Question: Based on the answers I received at <URL> to place shortcuts to these folder views on the Start Menu, so changing the shortcuts to run through a launcher is trivial.
# Here's the XP folders pane:

# Here's the Windows 7 Navigation Pane:
<URL>
<URL>
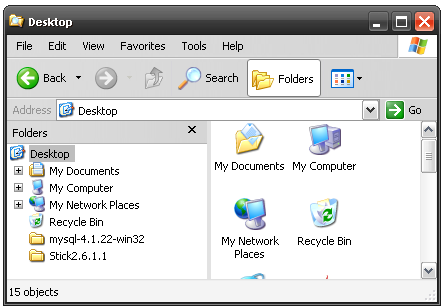
Answer: Okay well I haven't got the time to completely finish this code (and it is in C# which I have no idea is what you want, but you didn't really specify). The basic premise of this is hosting the ExplorerBrowser control inside a .NET Form (using the <URL>, wait around till the TreeView has been created and subclassing the window to allow us to intercept the item insertations.
Unfortunately nothing is ever simple, the text doesn't give you a direct idea of what the item is (cause they do not set it), what you would need to do is get the PIDL from the 'insertStruct.lParam' and parse it into something meaningful, probably using the 'IShellFolder' interface. You can then selectively remove items (by returning 0 as the 'm.Result') and you can intercept anything else you need to. You would think there would be a simple solution but I guess your luck isn't in ;) Hope it helps slightly.
An alternative might be do similar (host explorer directly) but use something like <URL> to hook the registry functions and selectively change the view the explorer control gets allowing some of the registry tweaking to work.
'''
using System;
using System.Collections.Generic;
using System.ComponentModel;
using System.Data;
using System.Drawing;
using System.Linq;
using System.Text;
using System.Windows.Forms;
using Microsoft.WindowsAPICodePack.Shell;
using System.Runtime.InteropServices;
namespace MyExplorer
{
public partial class Form1 : Form
{
const int WH_CALLWNDPROC = 4;
const int WM_CREATE = 1;
public delegate int HookProc(int nCode, IntPtr wParam, IntPtr lParam);
[DllImport("user32.dll", CharSet = CharSet.Auto,
CallingConvention = CallingConvention.StdCall)]
public static extern IntPtr SetWindowsHookEx(int idHook, HookProc lpfn,
IntPtr hInstance, int threadId);
[DllImport("user32.dll", CharSet = CharSet.Auto,
CallingConvention = CallingConvention.StdCall)]
public static extern bool UnhookWindowsHookEx(IntPtr hHook);
[DllImport("user32.dll", CharSet = CharSet.Auto,
CallingConvention = CallingConvention.StdCall)]
public static extern int CallNextHookEx(IntPtr hHook, int nCode,
IntPtr wParam, IntPtr lParam);
[DllImport("user32.dll", SetLastError = true, CharSet = CharSet.Auto)]
static extern int GetClassName(IntPtr hWnd, StringBuilder lpClassName, int nMaxCount);
IntPtr m_hHook;
HookProc HookDelegate;
struct WindowHookStruct
{
public IntPtr lParam;
public IntPtr wParam;
public uint message;
public IntPtr hwnd;
}
public class SubclassTreeView : NativeWindow
{
const int TV_FIRST = 0x1100;
//const int TVM_INSERTITEMA = (TV_FIRST + 0);
const int TVM_INSERTITEMW = (TV_FIRST + 50);
struct TVINSERTSTRUCTW
{
public IntPtr hParent;
public IntPtr hInsertAfter;
/* TVITEMW */
public uint mask;
public IntPtr hItem;
public uint state;
public uint stateMask;
public IntPtr pszText;
public int cchTextMax;
public int iImage;
public int iSelectedImage;
public int cChildren;
public IntPtr lParam;
}
int count = 0;
protected override void WndProc(ref Message m)
{
bool bHandled = false;
switch (m.Msg)
{
case TVM_INSERTITEMW:
TVINSERTSTRUCTW insertStruct = (TVINSERTSTRUCTW)Marshal.PtrToStructure(m.LParam, typeof(TVINSERTSTRUCTW));
/* Change text to prove a point */
string name = String.Format("{0:X} {1} Hello", insertStruct.hParent.ToInt64(), count++);
insertStruct.pszText = Marshal.StringToBSTR(name);
insertStruct.cchTextMax = name.Length+1;
Marshal.StructureToPtr(insertStruct, m.LParam, false);
/* insertStruct.lParam is a pointer to a IDL,
use IShellFolder::GetDisplayNameOf to pull out a sensible
name to work out what to hide */
/* Uncomment this code to delete the entry */
//bHandled = true;
//m.Result = IntPtr.Zero;
break;
}
if (!bHandled)
{
base.WndProc(ref m);
}
}
}
/* Not complete structure, don't need it */
struct MSG
{
public IntPtr hwnd;
public uint message;
public IntPtr wParam;
public IntPtr lParam;
}
SubclassTreeView sc = null;
public Form1()
{
InitializeComponent();
HookDelegate = new HookProc(HookWindowProc);
m_hHook = SetWindowsHookEx(WH_CALLWNDPROC, HookDelegate, (IntPtr)0, AppDomain.GetCurrentThreadId());
}
int HookWindowProc(int nCode, IntPtr wParam, IntPtr lParam)
{
if (nCode < 0)
{
return CallNextHookEx(m_hHook, nCode, wParam, lParam);
}
else
{
WindowHookStruct hookInfo = (WindowHookStruct)Marshal.PtrToStructure(lParam, typeof(WindowHookStruct));
StringBuilder sb = new StringBuilder(1024);
if (hookInfo.message == WM_CREATE)
{
if (GetClassName(hookInfo.hwnd, sb, 1024) > 0)
{
System.Diagnostics.Debug.WriteLine(sb.ToString());
if (sb.ToString() == "SysTreeView32")
{
sc = new SubclassTreeView();
sc.AssignHandle(hookInfo.hwnd);
UnhookWindowsHookEx(m_hHook);
}
}
}
return CallNextHookEx(m_hHook, nCode, wParam, lParam);
}
}
private void Form1_Load(object sender, EventArgs e)
{
explorerBrowser1.Navigate(ShellLink.FromParsingName("C:\"));
}
}
}
'''